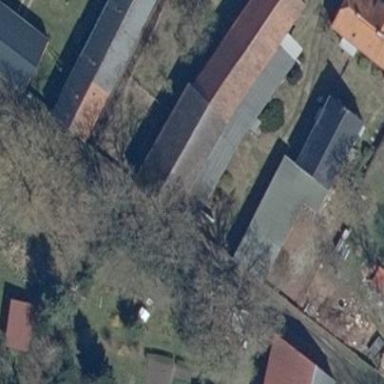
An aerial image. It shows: Simple and straightforward house.